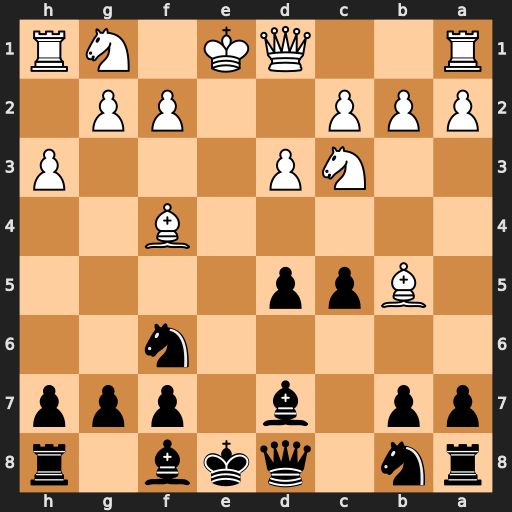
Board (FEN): rn1qkb1r/pp1b1ppp/5n2/1Bpp4/5B2/2NP3P/PPP2PP1/R2QK1NR
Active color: b
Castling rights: KQkq
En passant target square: -
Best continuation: Bxb5 Nxb5 Qa5+ Nc3 d4